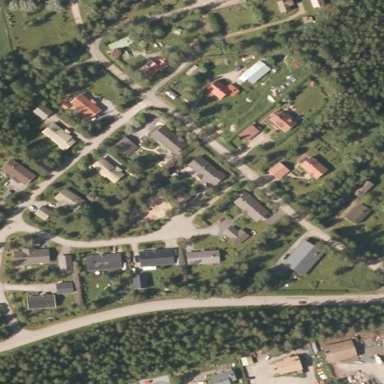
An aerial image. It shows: Residential area.